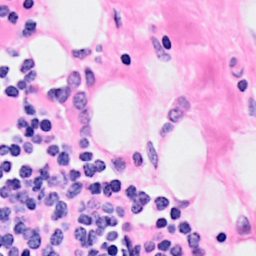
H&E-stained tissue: Breast